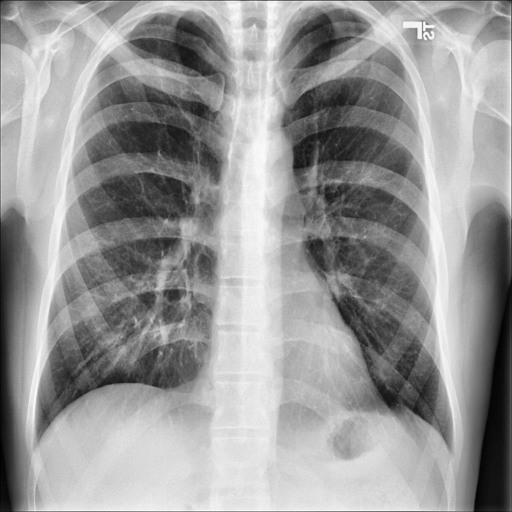
Finding: NORMAL